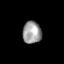
Tissue: prostate
Cell type: T cells
Senescence score: 0.3505
Nuclear area (px): 412
Mean DAPI intensity: 154.959